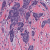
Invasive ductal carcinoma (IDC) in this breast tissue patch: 1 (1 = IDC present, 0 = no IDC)